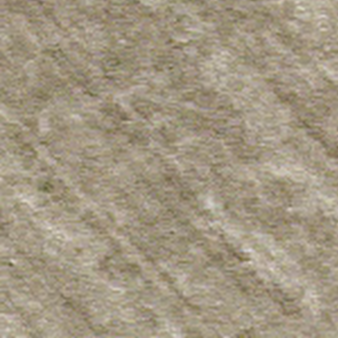
Label: other